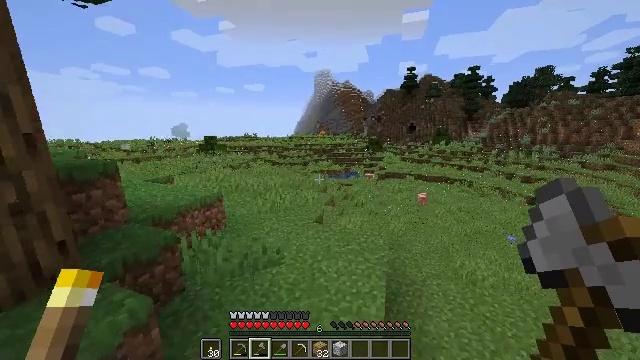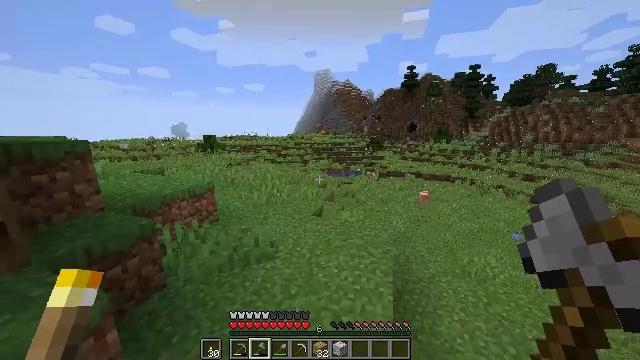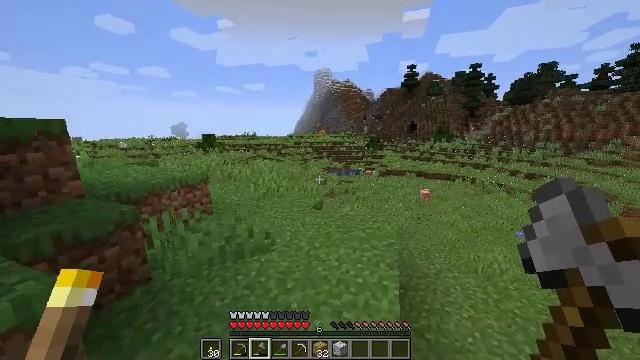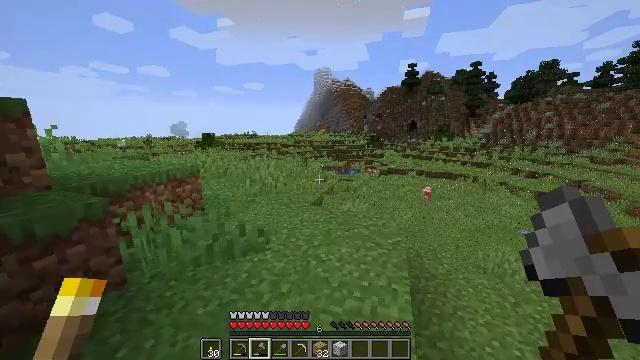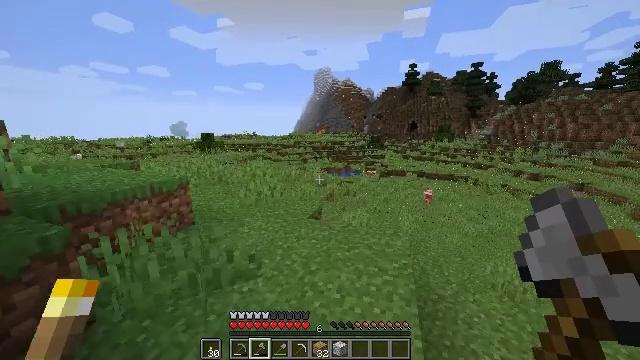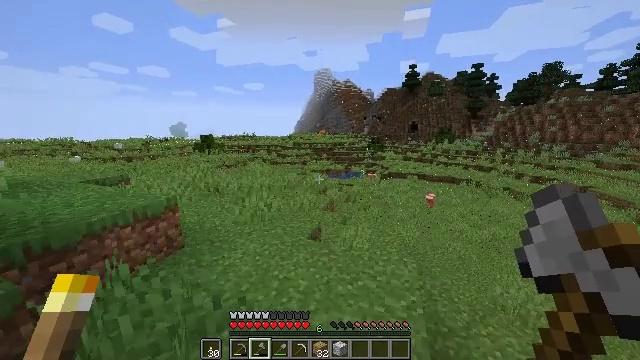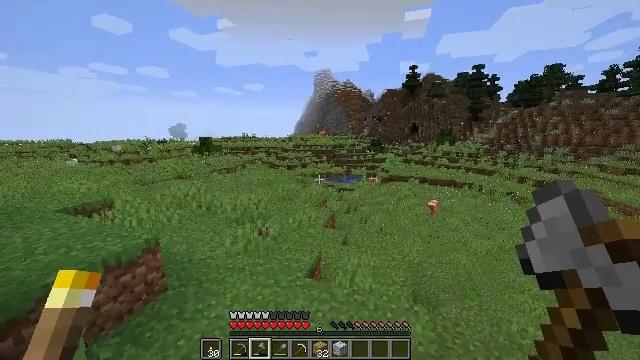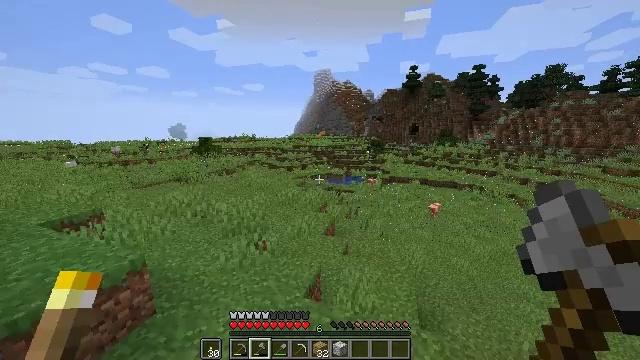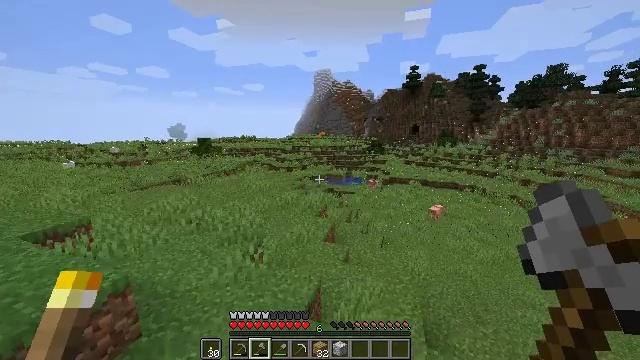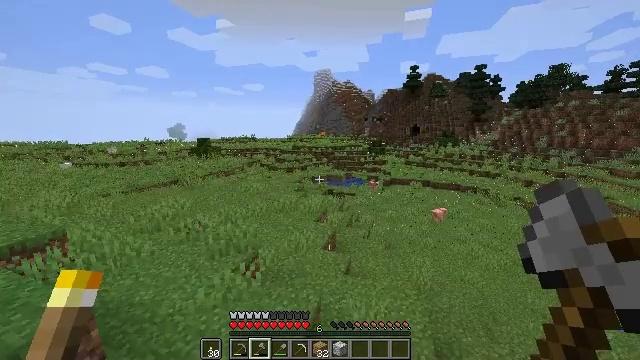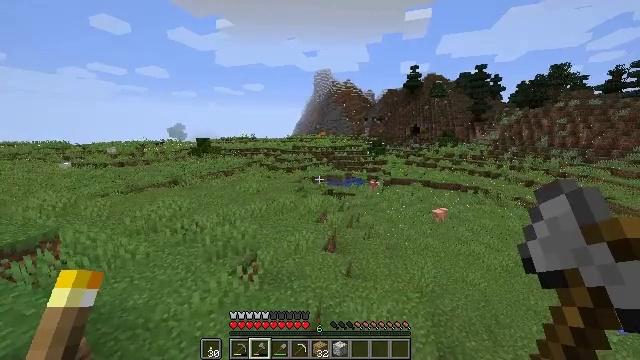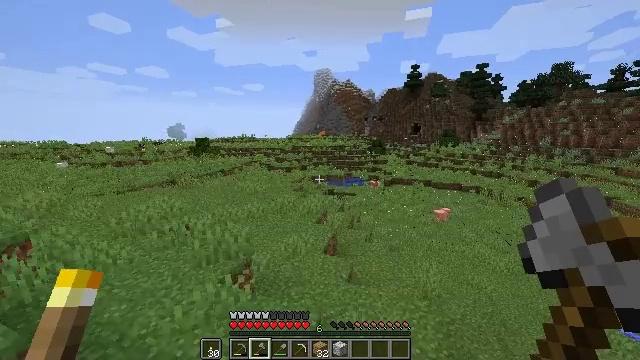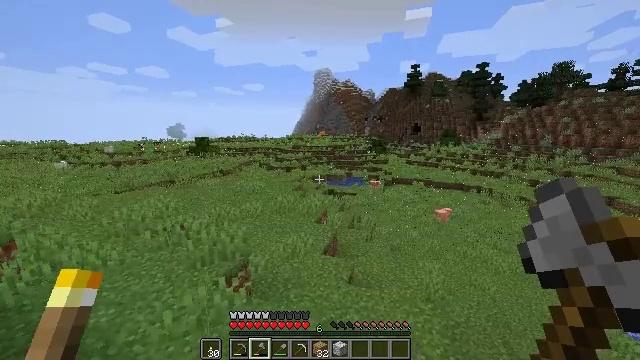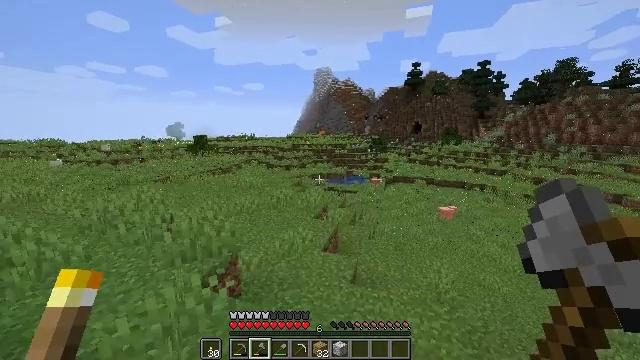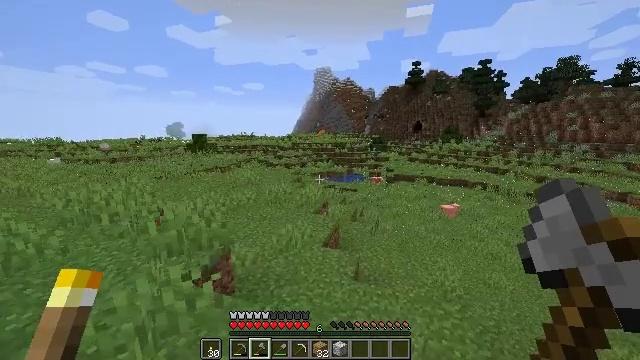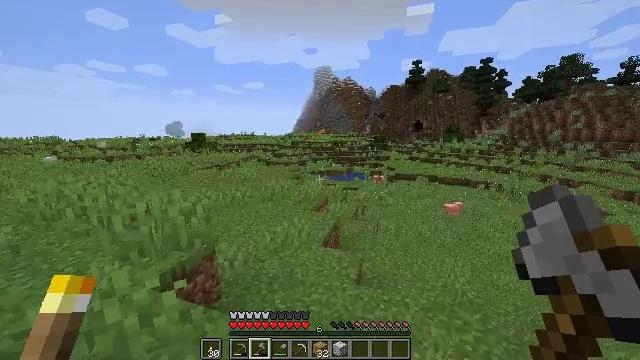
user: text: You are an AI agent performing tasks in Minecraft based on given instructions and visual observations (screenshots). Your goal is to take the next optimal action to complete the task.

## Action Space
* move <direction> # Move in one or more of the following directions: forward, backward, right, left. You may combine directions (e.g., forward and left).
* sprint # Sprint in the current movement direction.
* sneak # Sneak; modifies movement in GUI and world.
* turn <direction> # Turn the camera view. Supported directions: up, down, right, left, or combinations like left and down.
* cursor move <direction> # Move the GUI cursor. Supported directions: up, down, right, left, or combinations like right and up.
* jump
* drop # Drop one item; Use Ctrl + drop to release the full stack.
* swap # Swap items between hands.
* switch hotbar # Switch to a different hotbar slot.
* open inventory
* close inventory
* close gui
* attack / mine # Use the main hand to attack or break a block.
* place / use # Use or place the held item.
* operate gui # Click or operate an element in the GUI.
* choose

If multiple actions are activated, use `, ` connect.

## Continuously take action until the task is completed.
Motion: motion action
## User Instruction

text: Kill mobs.
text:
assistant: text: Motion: move forward, sprint, jump
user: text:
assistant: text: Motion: move forward, sprint, jump
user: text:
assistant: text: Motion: move forward, sprint, jump
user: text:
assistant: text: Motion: move forward, sprint, jump
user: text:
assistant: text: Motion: move forward, sprint, jump
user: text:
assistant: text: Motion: move forward, sprint, jump
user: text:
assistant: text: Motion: move forward, sprint, jump
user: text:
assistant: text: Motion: move forward, sprint, jump
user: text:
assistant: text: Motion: move forward, sprint, jump
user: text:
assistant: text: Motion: move forward, sprint, jump
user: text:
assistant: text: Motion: move forward, sprint, jump
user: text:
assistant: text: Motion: move forward, sprint, jump
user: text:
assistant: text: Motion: move forward, sprint, jump
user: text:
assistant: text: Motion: move forward, sprint, jump
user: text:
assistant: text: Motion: move forward, sprint, jump
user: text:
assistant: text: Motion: move forward and move right, sprint, jump
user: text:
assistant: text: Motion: move forward and move right, sprint, turn right and down, jump
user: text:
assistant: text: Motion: move forward, sprint, turn right and down, jump
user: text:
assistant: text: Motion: move forward, sprint, turn right and down, jump
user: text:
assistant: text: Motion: move forward, sprint, jump
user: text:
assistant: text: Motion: move forward, sprint, jump
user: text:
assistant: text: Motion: move forward, sprint, turn left and up, jump
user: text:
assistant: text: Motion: move forward, sprint, turn left and up, jump
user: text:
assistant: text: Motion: move forward, sprint, jump
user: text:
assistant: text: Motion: move forward, sprint, turn right and down, jump
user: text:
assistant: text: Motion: move forward, sprint, turn right and down, jump
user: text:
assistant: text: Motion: move forward, sprint, turn right, jump
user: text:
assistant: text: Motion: move forward, sprint, turn left, jump
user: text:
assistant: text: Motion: move forward, sprint, turn left, jump
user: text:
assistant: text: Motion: move forward, sprint, turn left and down, jump